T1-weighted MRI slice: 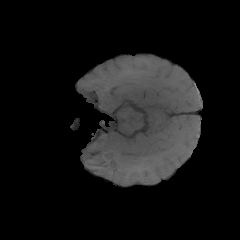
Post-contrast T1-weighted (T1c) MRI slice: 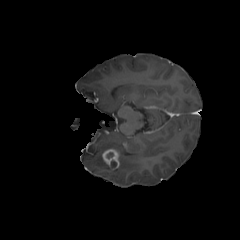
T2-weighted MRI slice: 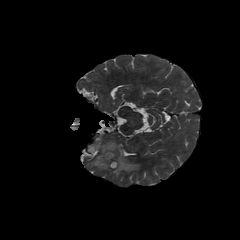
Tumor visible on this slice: yes